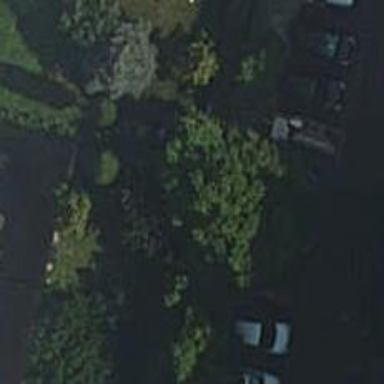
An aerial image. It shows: Garden that is leisure land.